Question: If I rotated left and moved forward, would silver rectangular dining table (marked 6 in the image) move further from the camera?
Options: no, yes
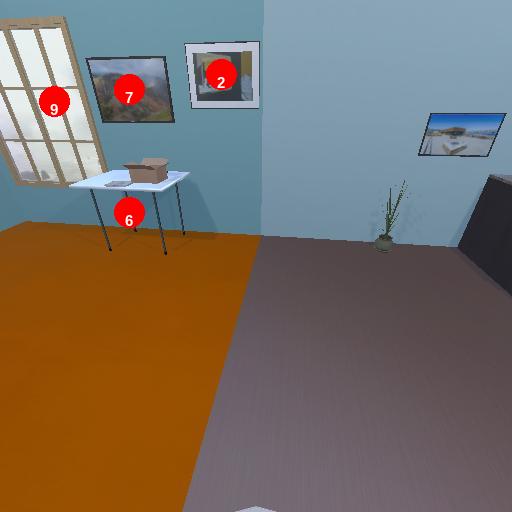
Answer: no